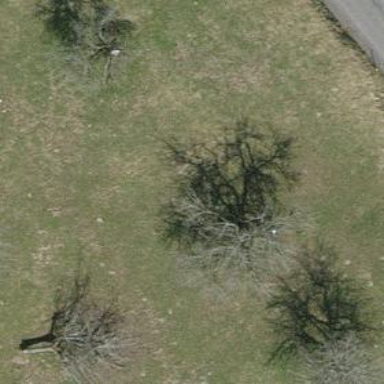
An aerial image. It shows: Agricultural area with deciduous broadleaved trees.